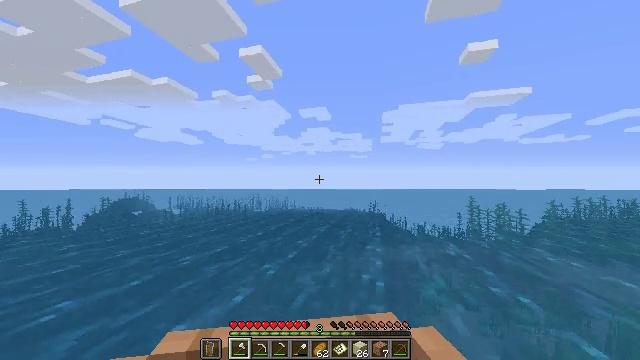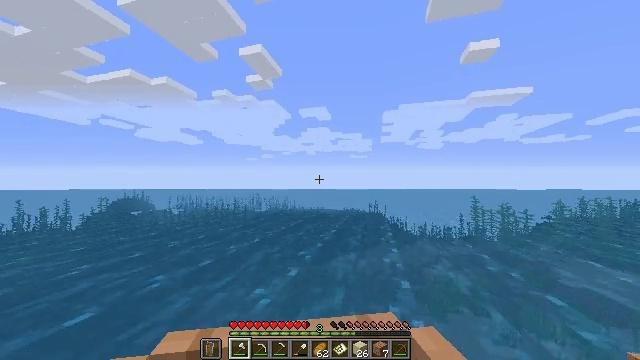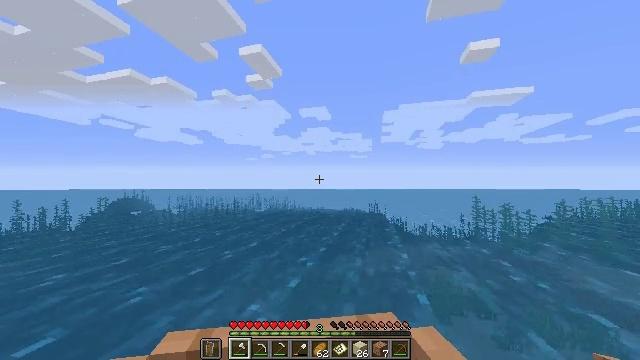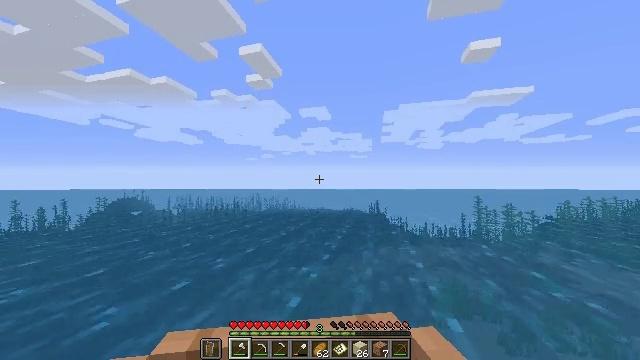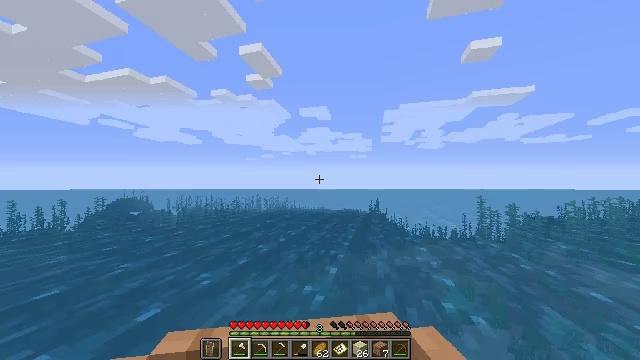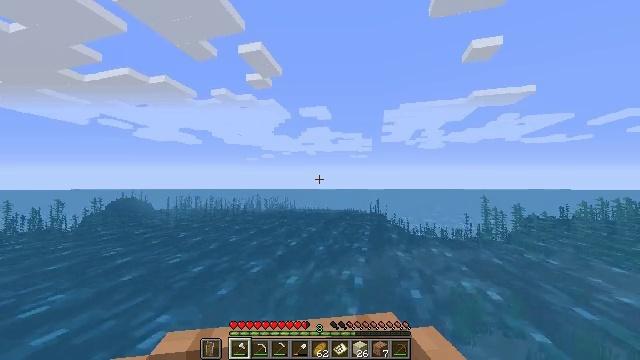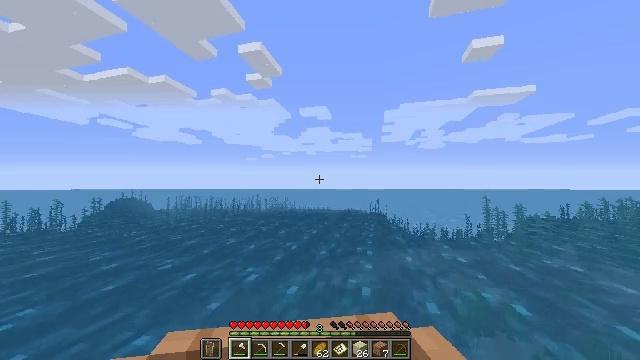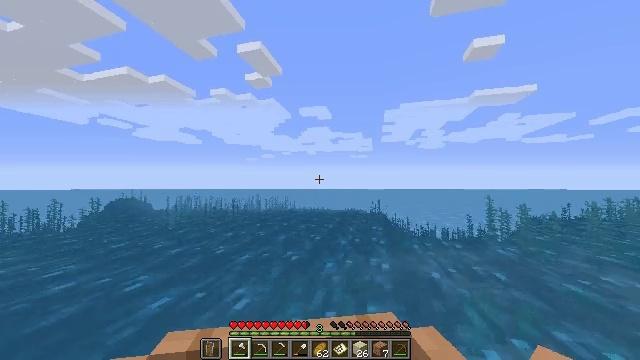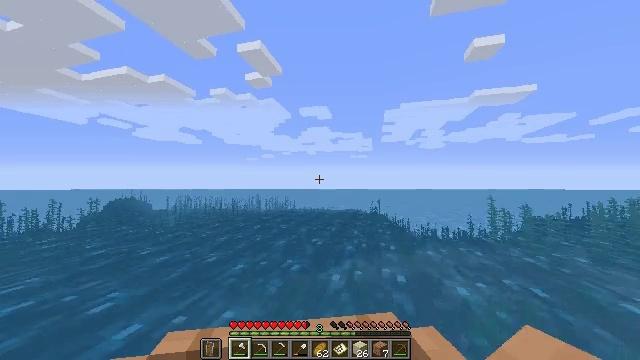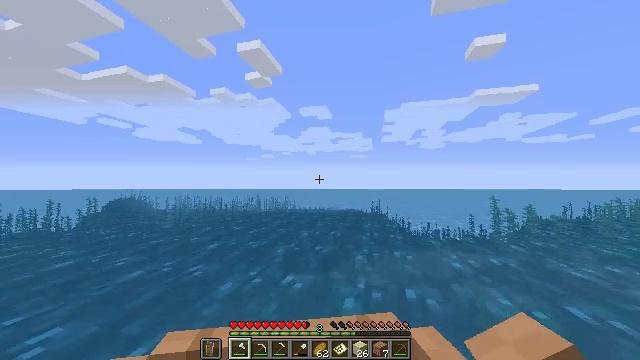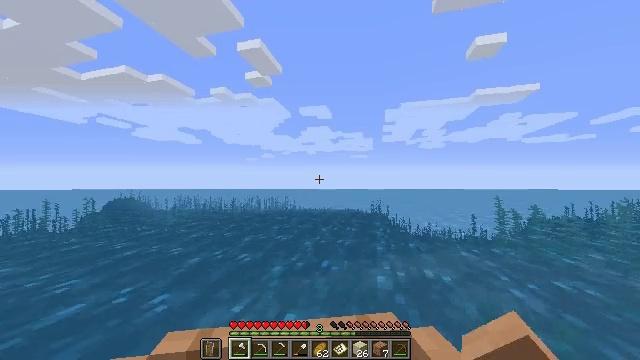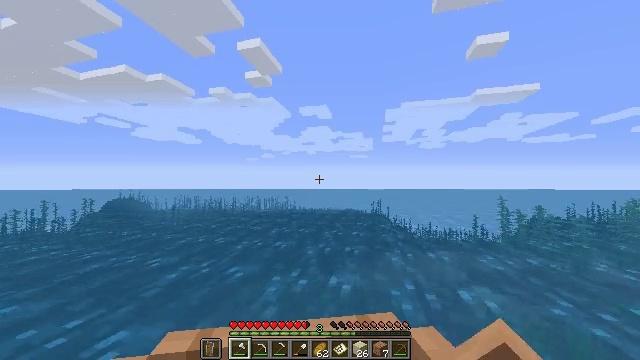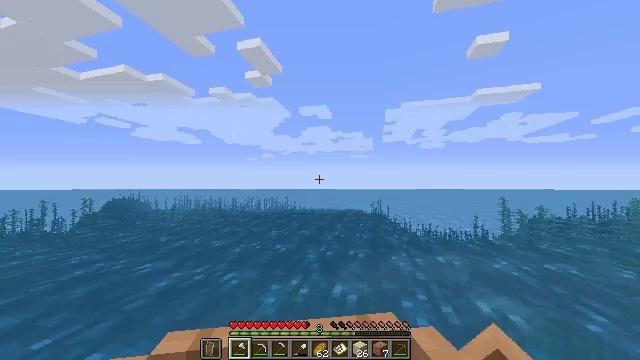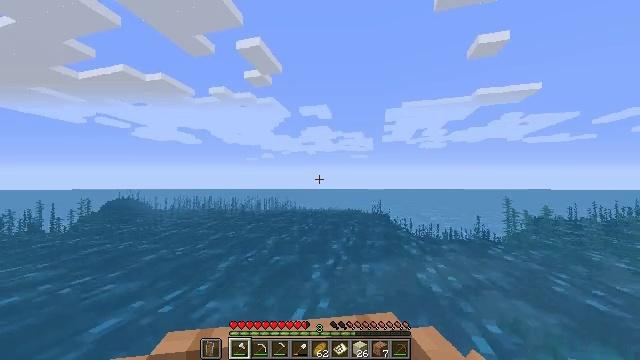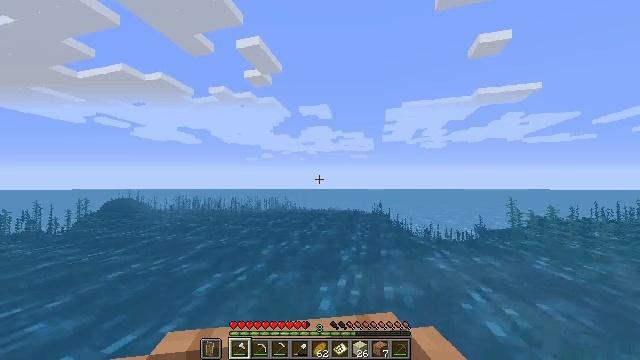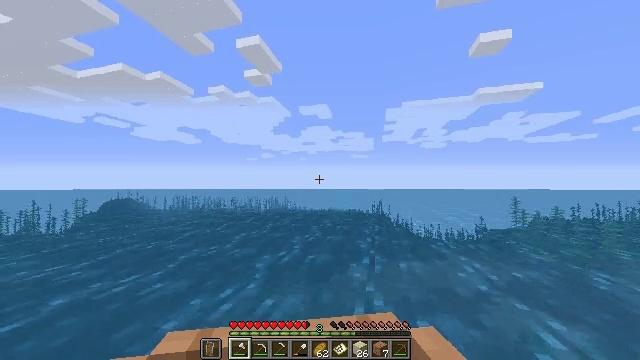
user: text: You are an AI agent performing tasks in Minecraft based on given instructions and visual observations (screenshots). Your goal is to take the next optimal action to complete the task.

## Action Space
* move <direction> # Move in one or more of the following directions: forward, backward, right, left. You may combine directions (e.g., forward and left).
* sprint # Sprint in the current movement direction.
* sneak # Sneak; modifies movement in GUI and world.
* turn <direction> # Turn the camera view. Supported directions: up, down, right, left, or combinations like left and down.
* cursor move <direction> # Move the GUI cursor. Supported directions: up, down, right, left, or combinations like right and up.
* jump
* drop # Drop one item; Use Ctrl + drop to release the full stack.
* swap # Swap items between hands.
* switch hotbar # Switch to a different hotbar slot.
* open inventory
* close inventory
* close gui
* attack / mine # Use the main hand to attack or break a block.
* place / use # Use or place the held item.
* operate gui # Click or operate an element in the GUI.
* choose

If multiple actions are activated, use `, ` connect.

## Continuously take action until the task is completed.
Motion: motion action
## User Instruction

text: Remove a filled map from the inventory.
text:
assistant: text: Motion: move forward, sprint
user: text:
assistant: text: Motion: move forward, sprint
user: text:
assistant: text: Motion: move forward, sprint
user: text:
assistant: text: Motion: move forward, sprint
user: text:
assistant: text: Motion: move forward, sprint
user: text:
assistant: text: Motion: move forward, sprint
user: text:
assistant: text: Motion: move forward, sprint
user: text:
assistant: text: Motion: move forward, sprint
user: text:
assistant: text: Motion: move forward, sprint
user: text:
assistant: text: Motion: move forward, sprint
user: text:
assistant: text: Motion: move forward, sprint
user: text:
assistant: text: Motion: move forward, sprint
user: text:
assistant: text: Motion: move forward, sprint
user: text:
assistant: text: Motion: move forward, sprint
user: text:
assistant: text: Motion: move forward, sprint
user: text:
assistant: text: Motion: move forward, sprint
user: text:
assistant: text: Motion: move forward, sprint
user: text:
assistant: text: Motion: move forward, sprint
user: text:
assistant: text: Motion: move forward, sprint
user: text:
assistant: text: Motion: move forward, sprint
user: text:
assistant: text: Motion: move forward, sprint
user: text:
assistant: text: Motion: move forward, sprint
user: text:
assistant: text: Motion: move forward, sprint
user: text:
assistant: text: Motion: move forward, sprint
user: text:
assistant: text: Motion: move forward, sprint
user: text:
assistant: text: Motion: move forward, sprint
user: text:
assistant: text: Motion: move forward, sprint
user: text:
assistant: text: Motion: move forward, sprint
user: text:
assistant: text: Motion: move forward, sprint
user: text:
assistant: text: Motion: move forward, sprint